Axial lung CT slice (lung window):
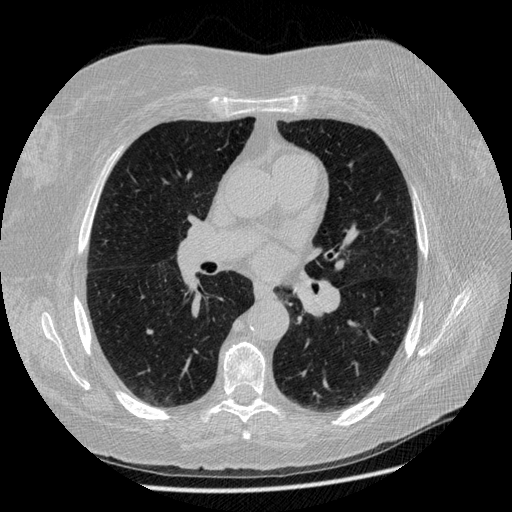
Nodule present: no